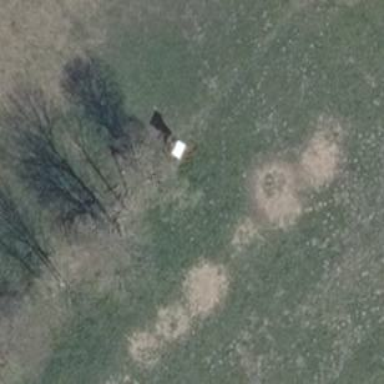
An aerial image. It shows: Hunting stand.